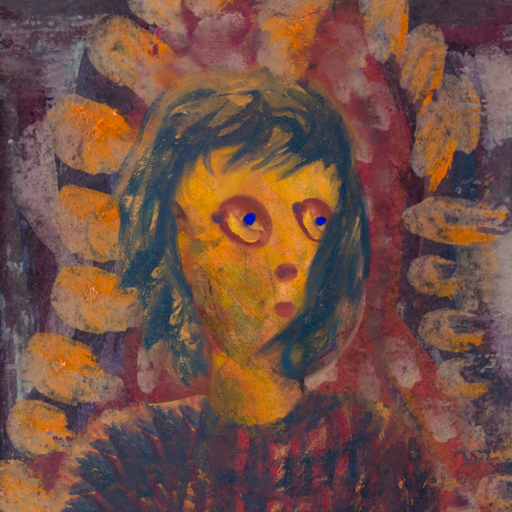
Background: Doll, Head And Neck Side: Gypsy_Mother, Face Side: Mother_And_Son_Son, Bust: In_The_Sun, Hair Side: In_The_Sun, Head Accessory: Blank, Second Necklace: Blank, Necklace: Blank, Baby: Blank